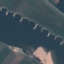
Land use / land cover class: River